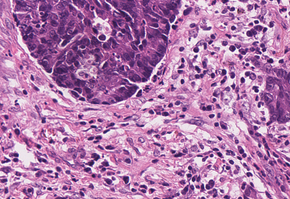
Tumor epithelial tissue: yes
Tumor-associated stroma tissue: yes
Normal tissue: no